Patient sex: M
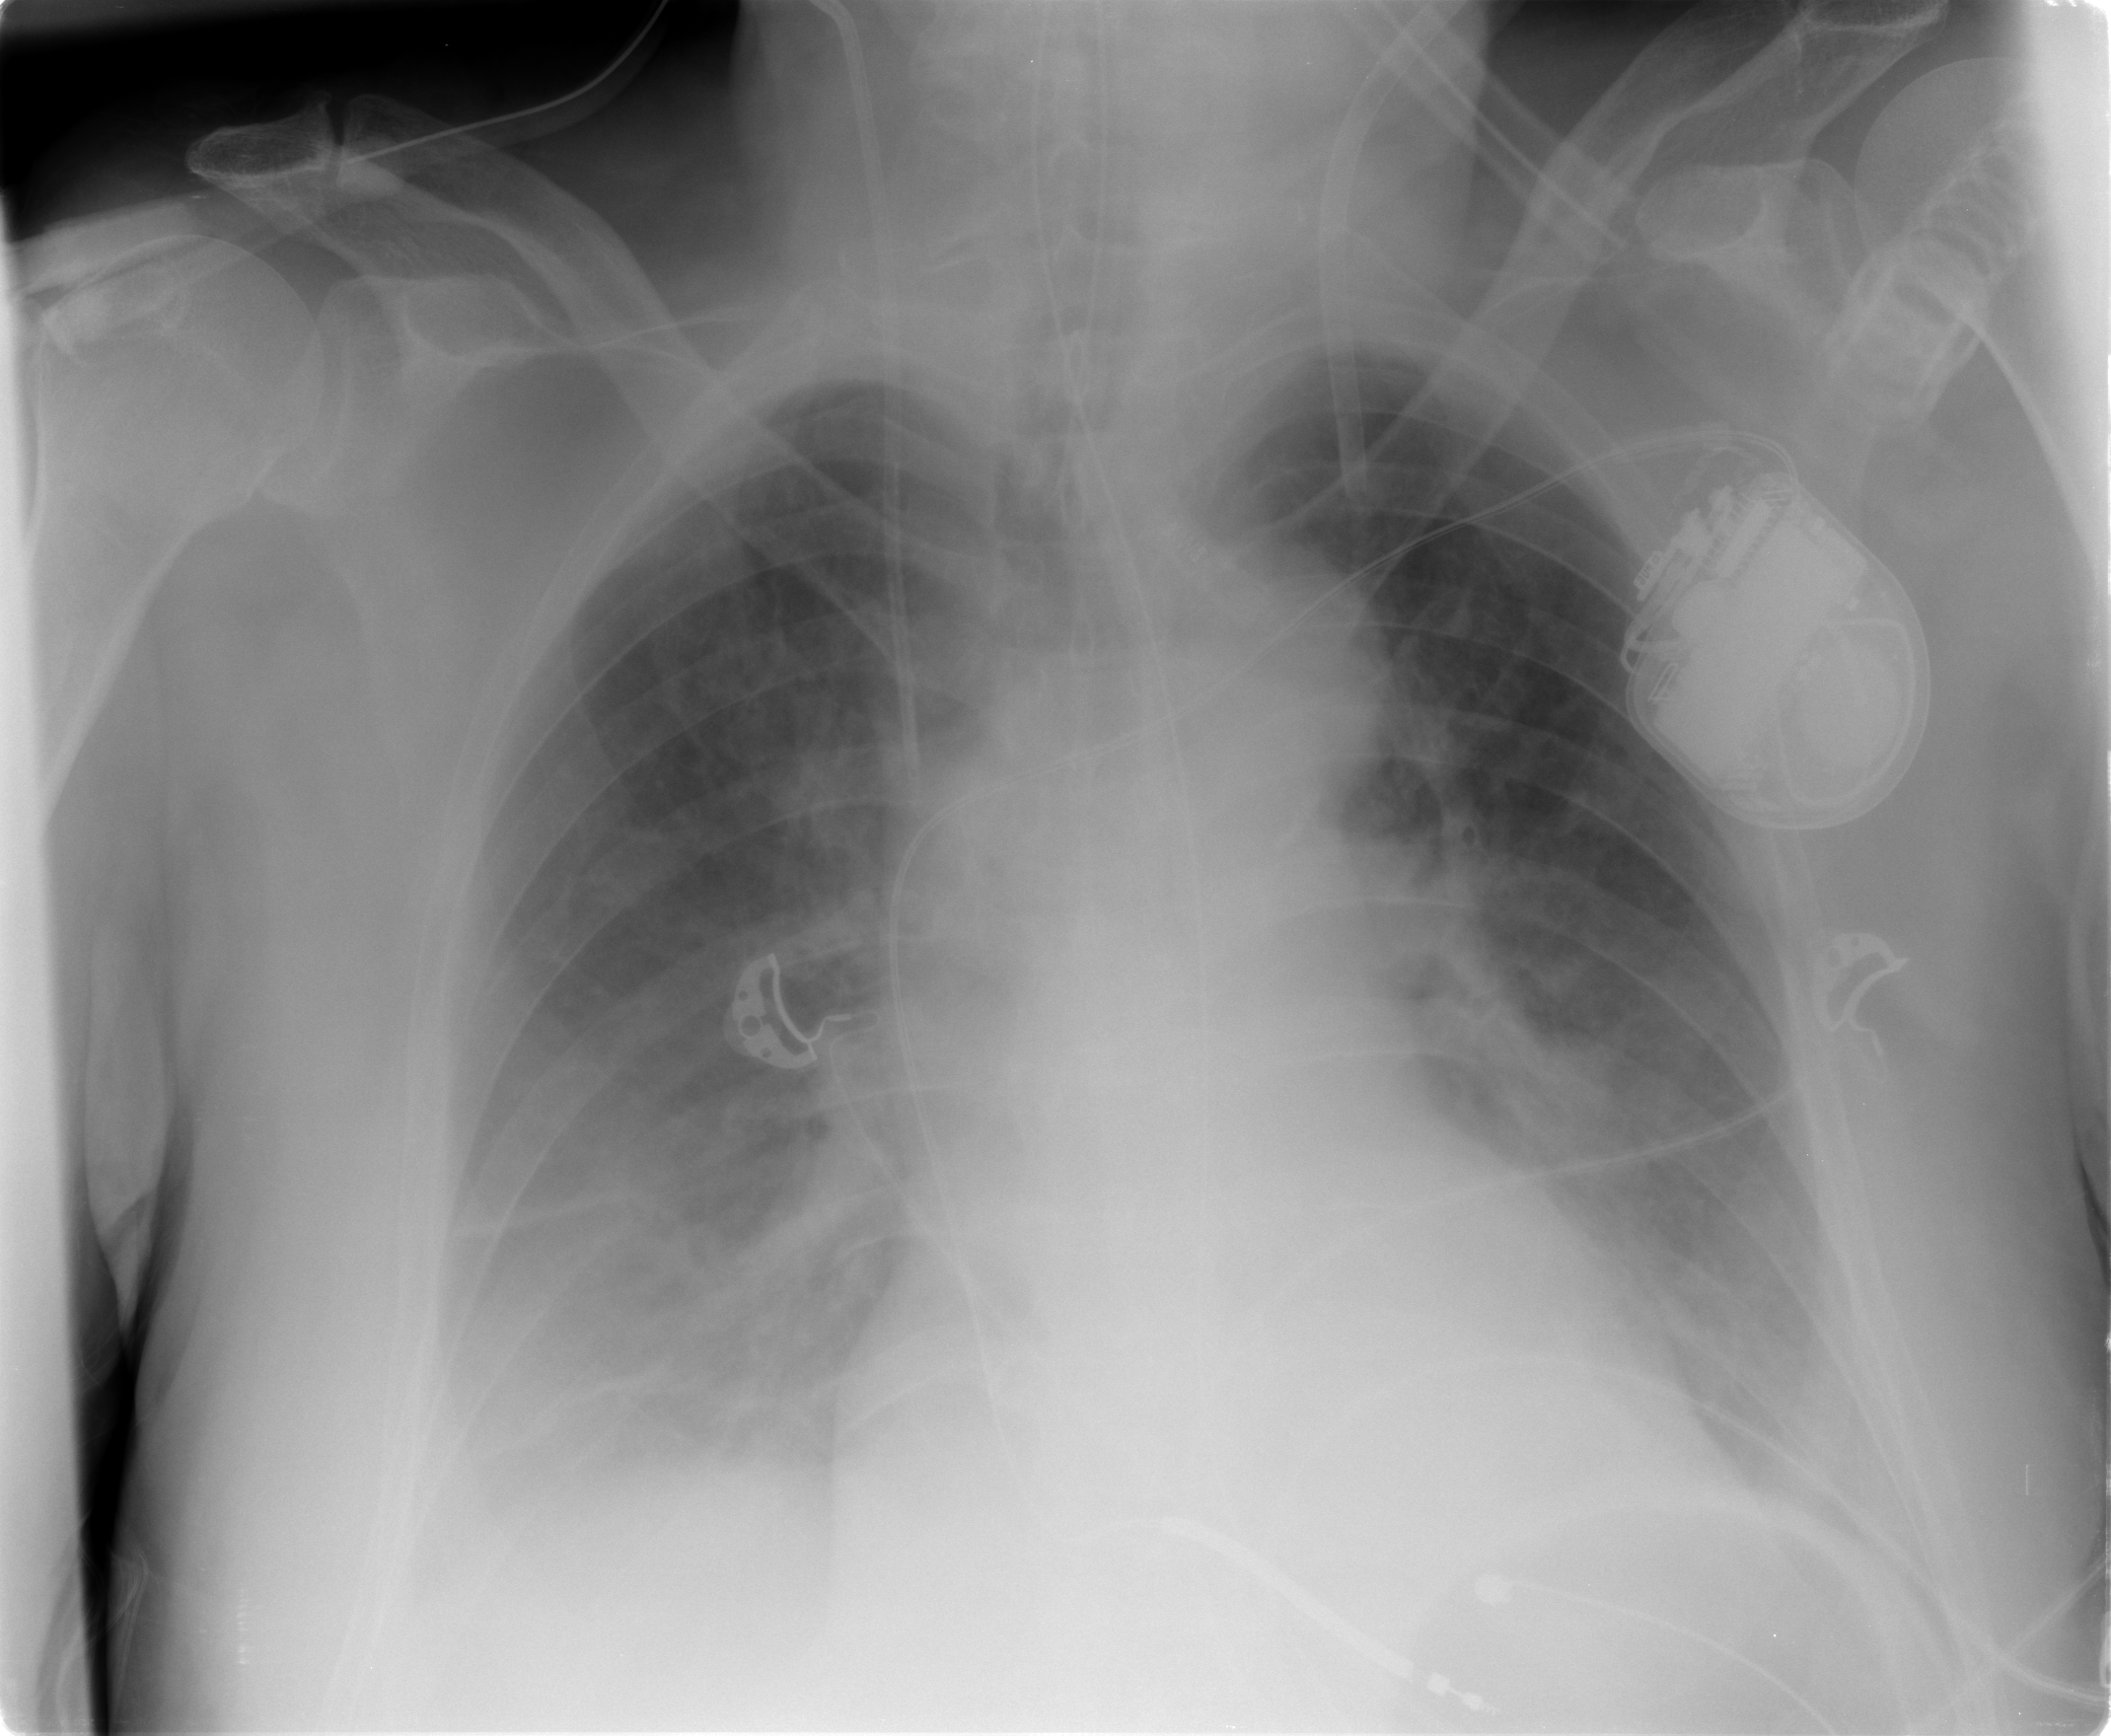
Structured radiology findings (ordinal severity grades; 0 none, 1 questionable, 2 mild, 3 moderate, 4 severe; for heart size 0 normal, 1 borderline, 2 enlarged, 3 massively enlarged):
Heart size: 0
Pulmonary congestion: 2
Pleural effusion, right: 2
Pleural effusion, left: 2
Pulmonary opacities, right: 0
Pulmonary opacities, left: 0
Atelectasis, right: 2
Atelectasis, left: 2